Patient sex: F
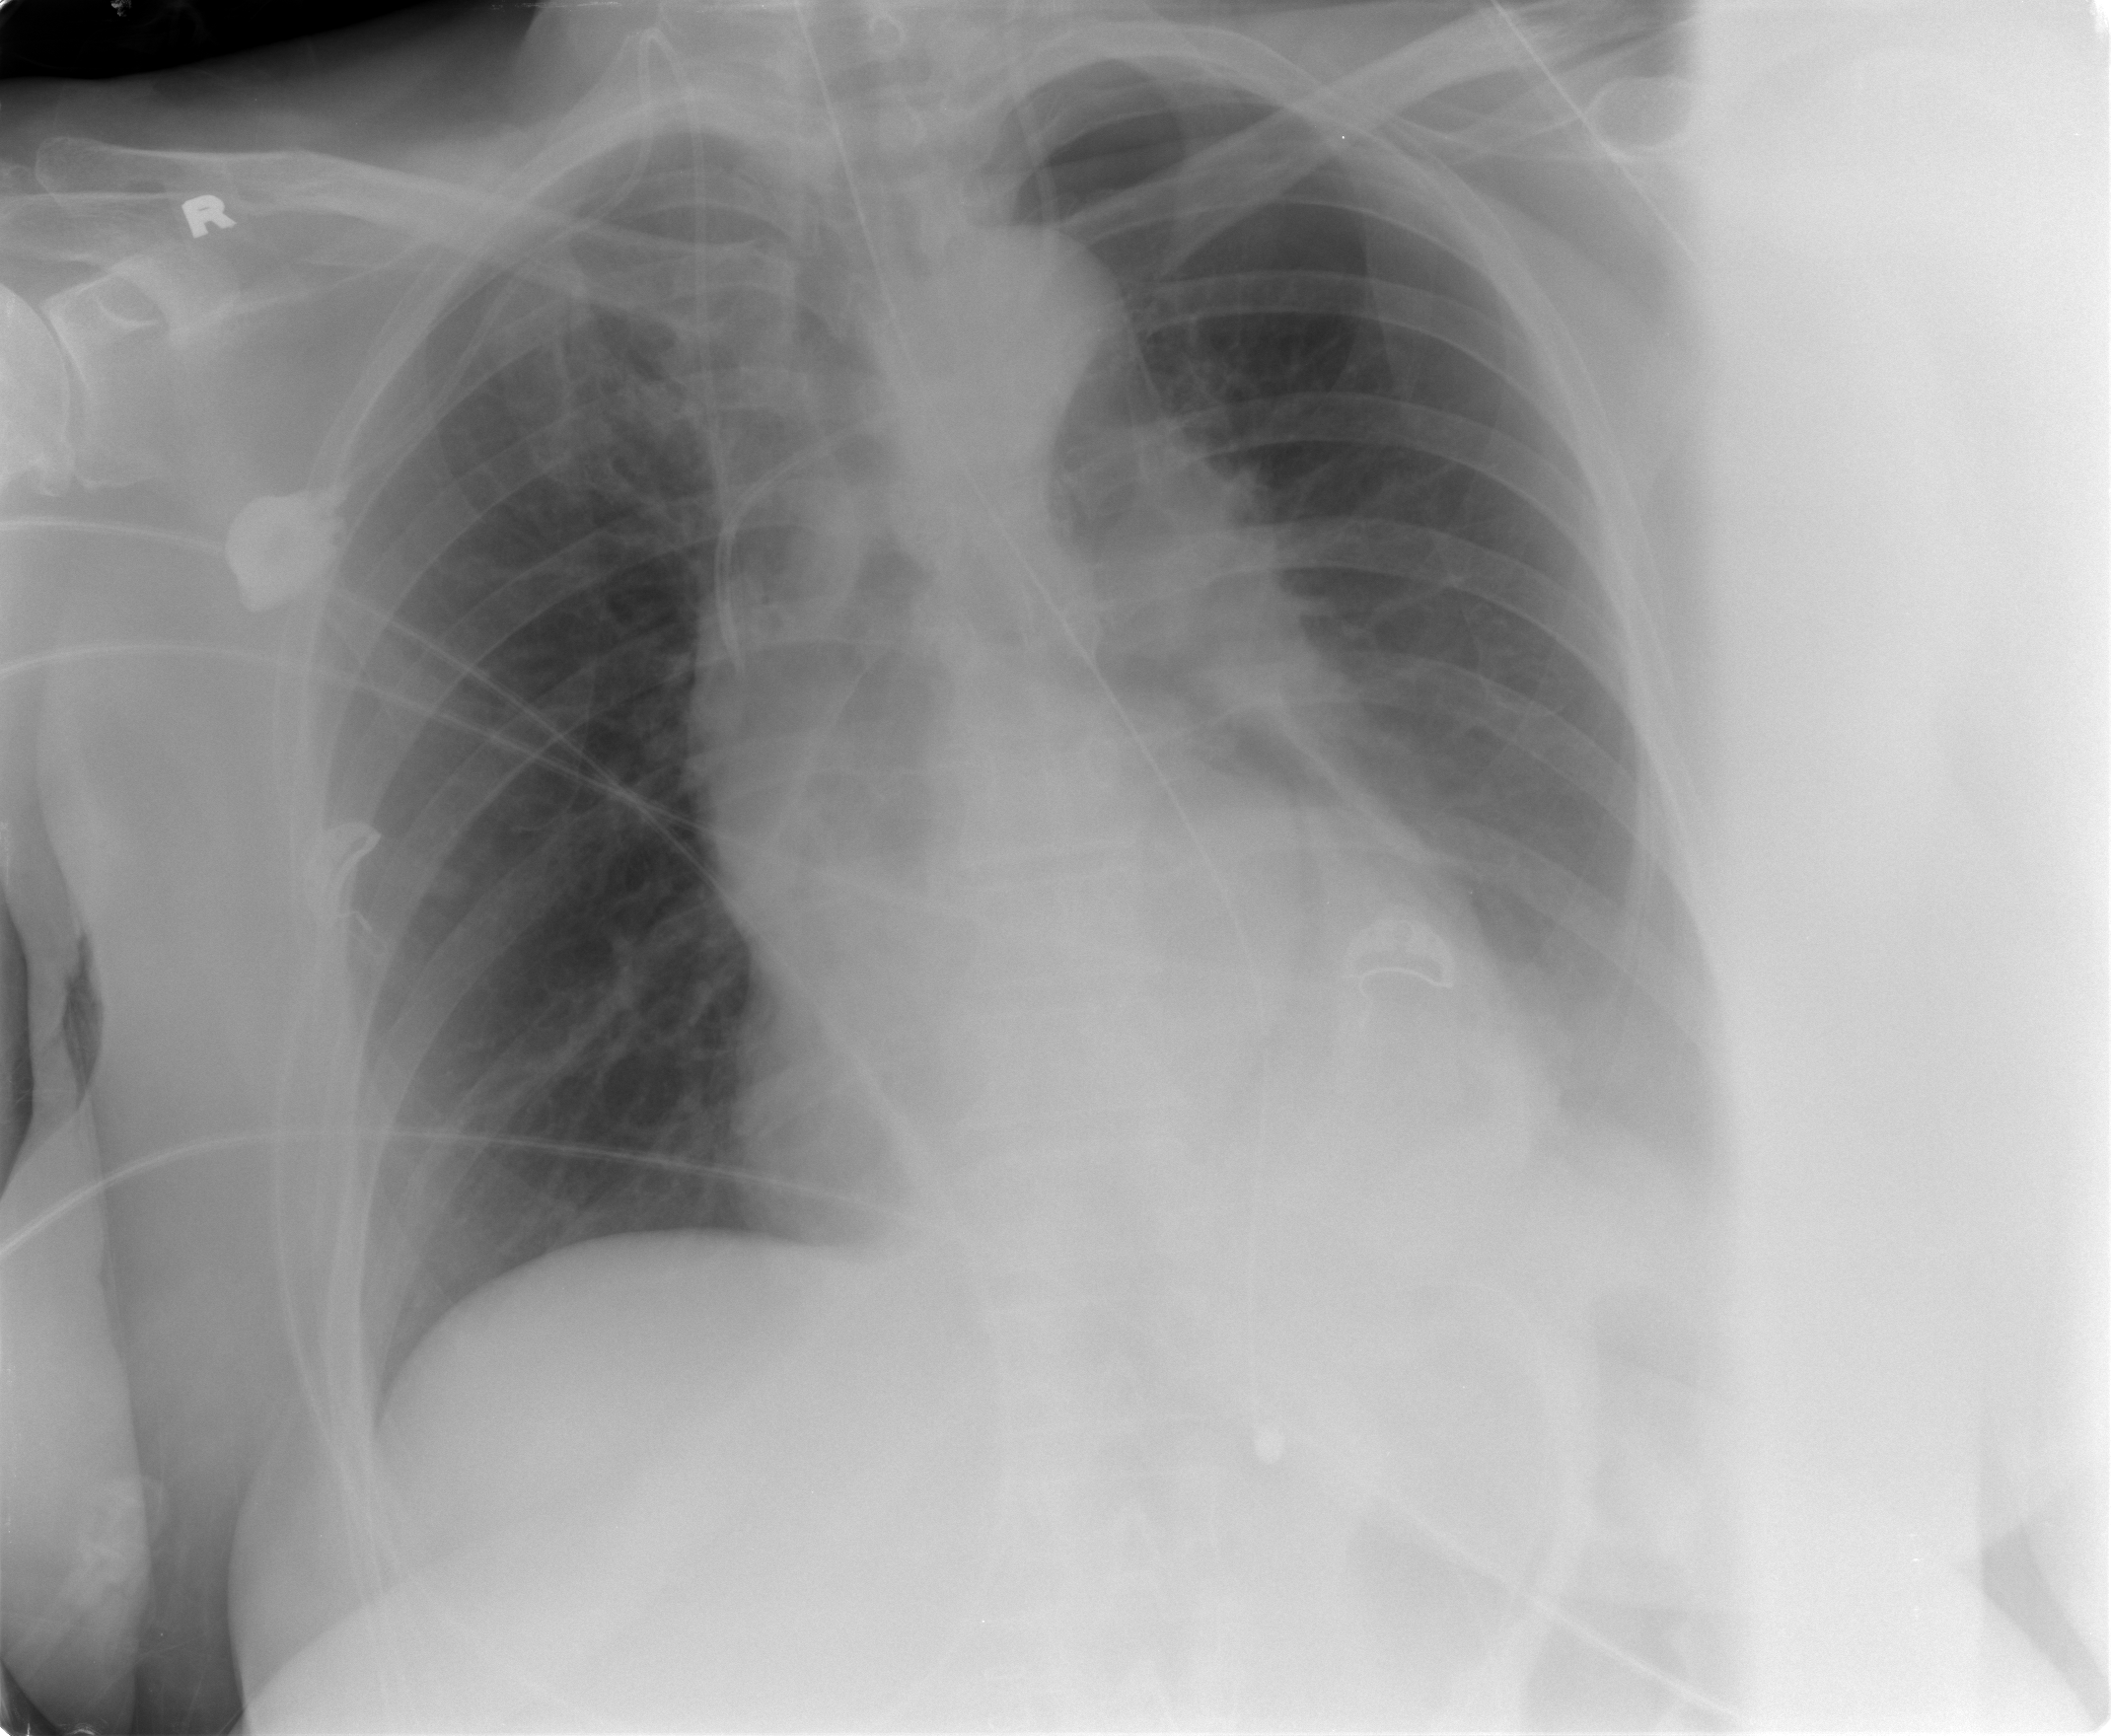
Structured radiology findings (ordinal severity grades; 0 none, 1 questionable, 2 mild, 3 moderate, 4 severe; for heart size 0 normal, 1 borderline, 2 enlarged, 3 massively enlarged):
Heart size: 0
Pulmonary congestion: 0
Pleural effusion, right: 0
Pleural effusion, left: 2
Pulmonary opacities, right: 0
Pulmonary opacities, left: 0
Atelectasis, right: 0
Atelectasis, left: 2